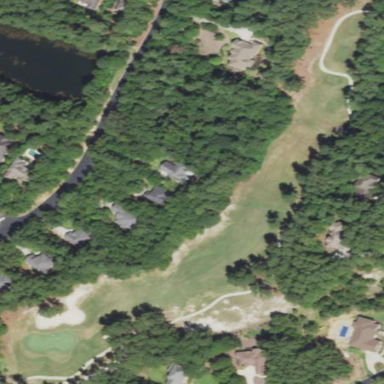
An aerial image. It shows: Golf hole.